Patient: sex F, age 86
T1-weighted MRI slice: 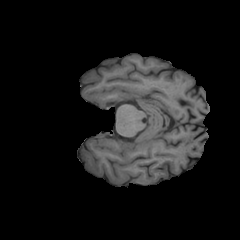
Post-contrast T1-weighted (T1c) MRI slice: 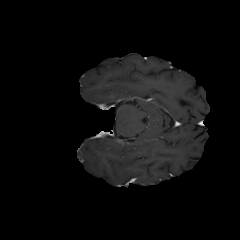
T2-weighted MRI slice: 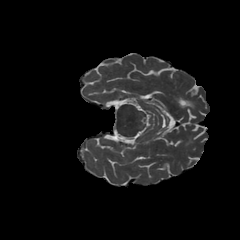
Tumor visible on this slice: no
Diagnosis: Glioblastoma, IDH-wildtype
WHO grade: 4